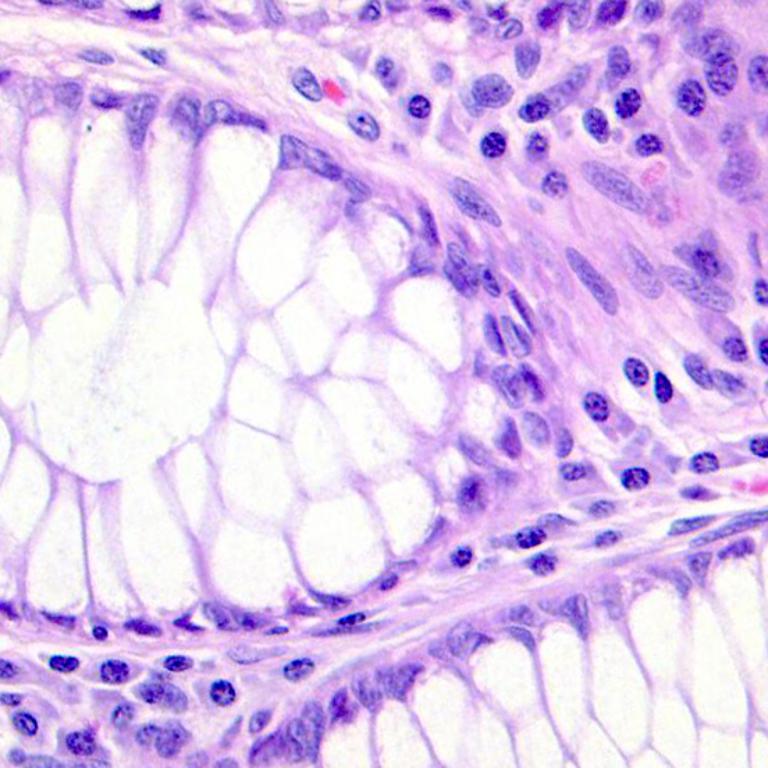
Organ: colon
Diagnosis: benign